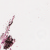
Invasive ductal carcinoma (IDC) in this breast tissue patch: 0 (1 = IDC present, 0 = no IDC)